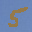
Label: 5